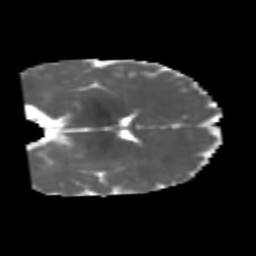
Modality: MD
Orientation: coronal
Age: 6
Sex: male
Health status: healthy